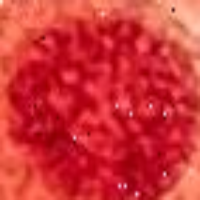
Label: prophase